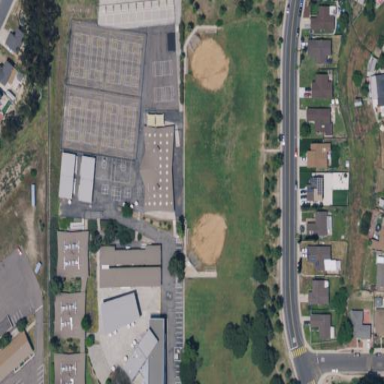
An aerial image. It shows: School.